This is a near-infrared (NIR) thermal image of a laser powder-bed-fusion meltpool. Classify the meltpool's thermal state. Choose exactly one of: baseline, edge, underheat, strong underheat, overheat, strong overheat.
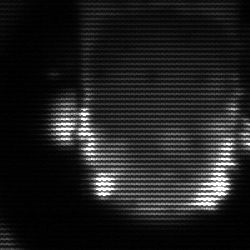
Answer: baseline